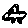
Label: car